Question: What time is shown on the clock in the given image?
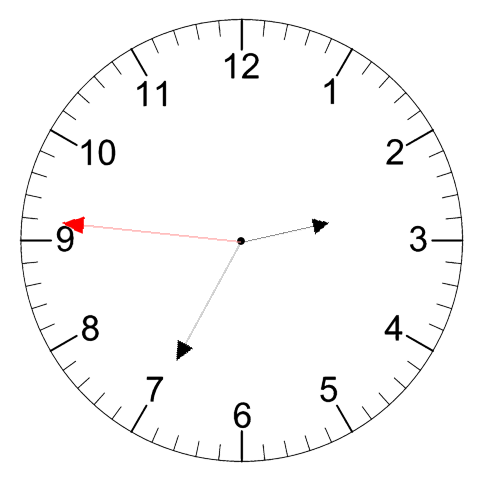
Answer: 02:34:46